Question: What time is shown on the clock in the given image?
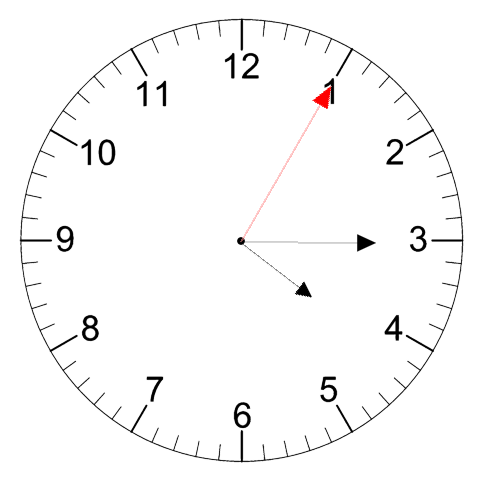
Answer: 04:15:05